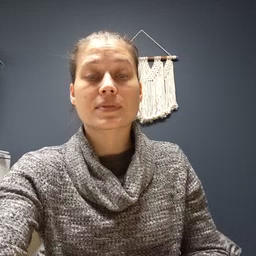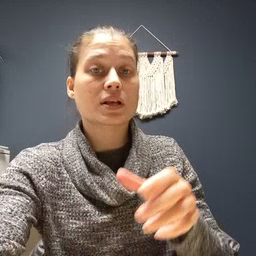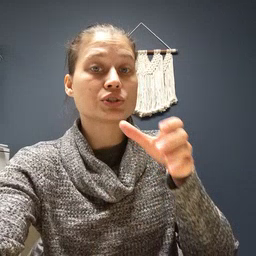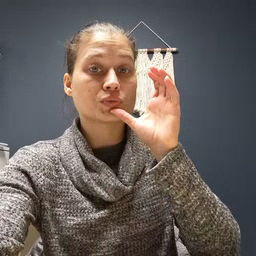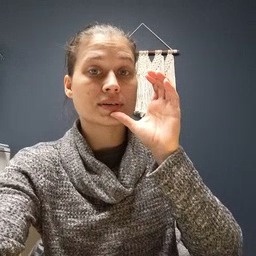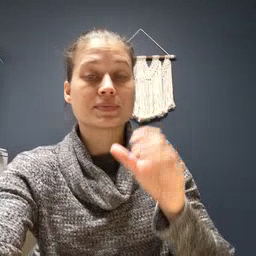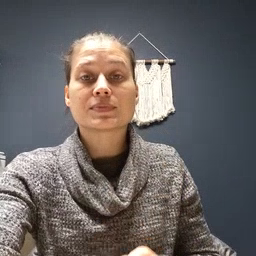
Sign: drink